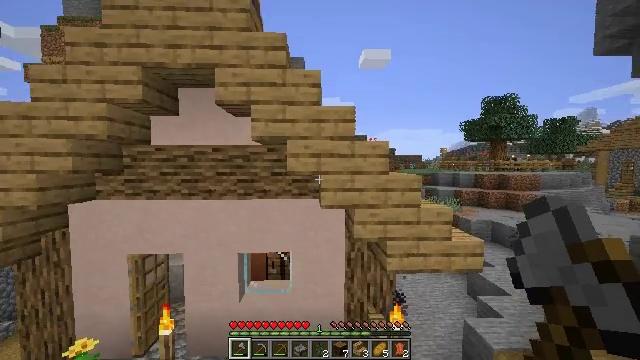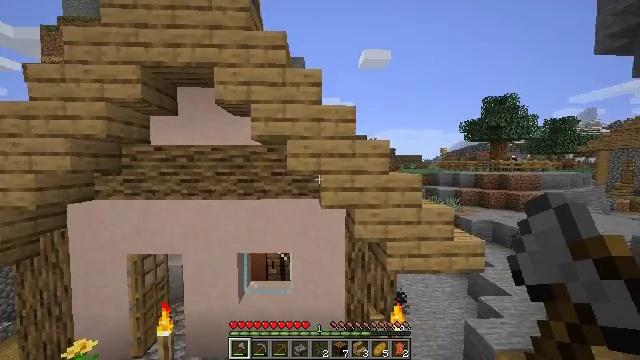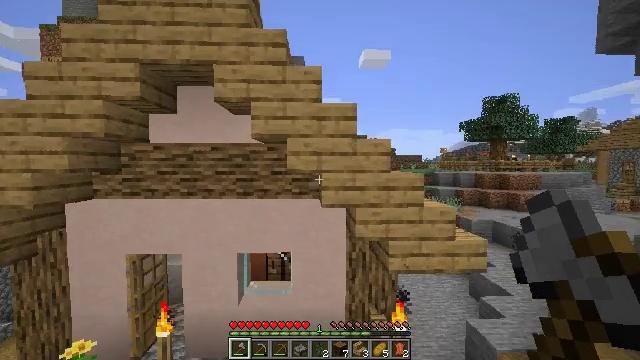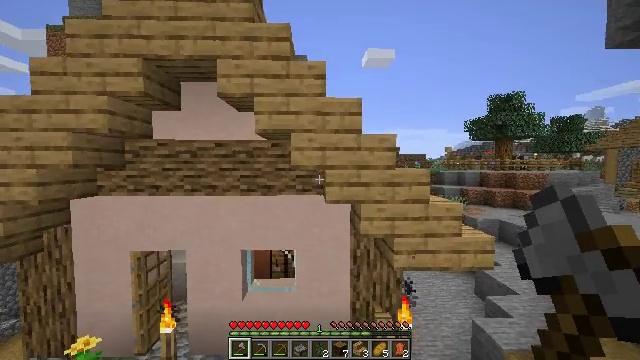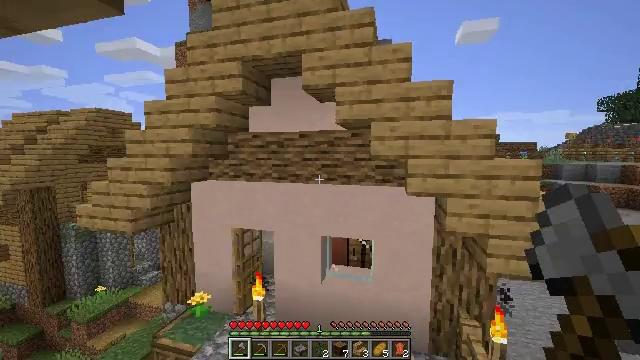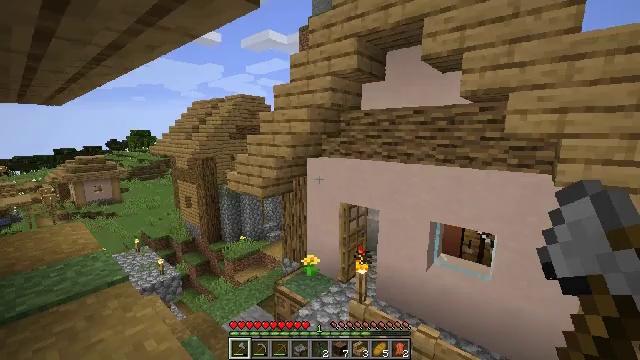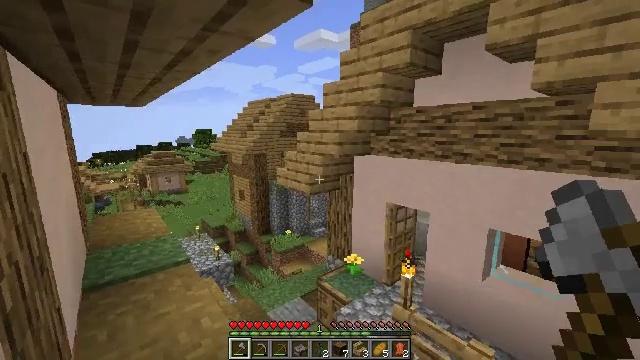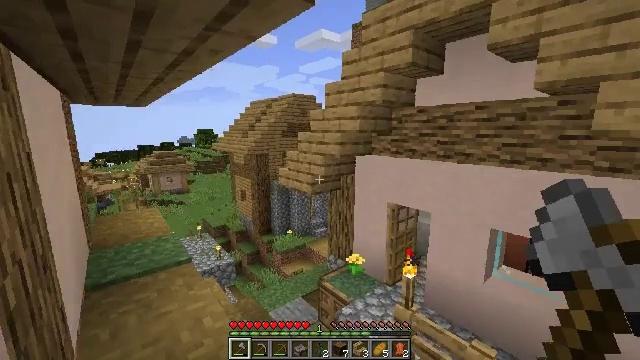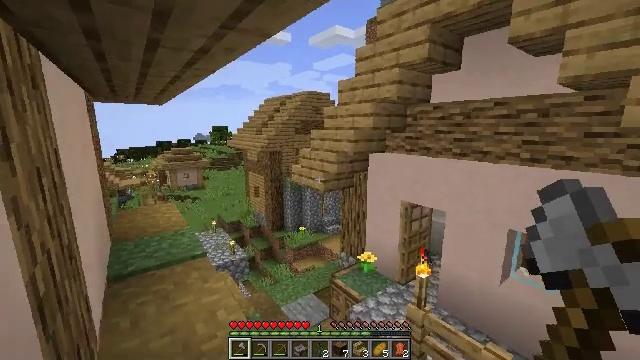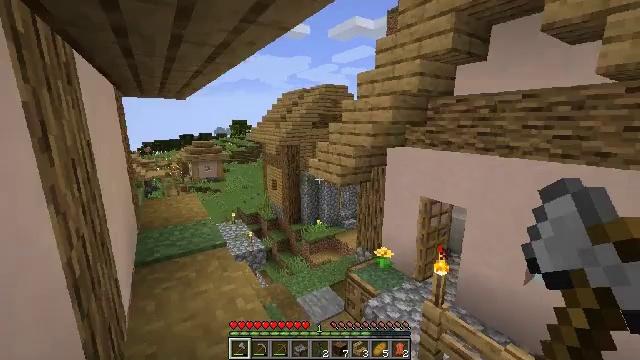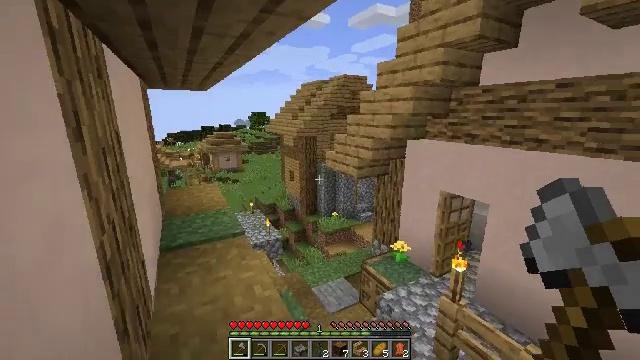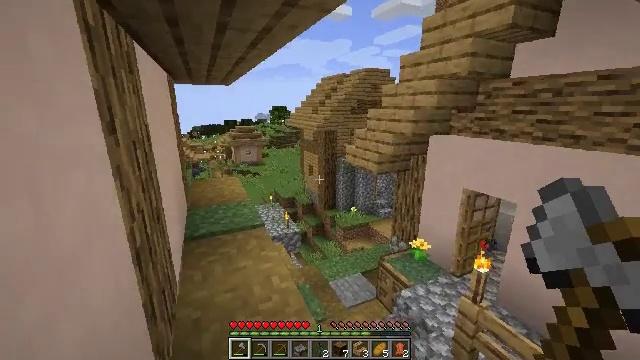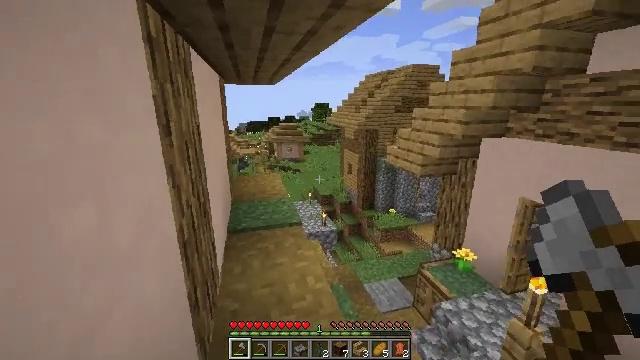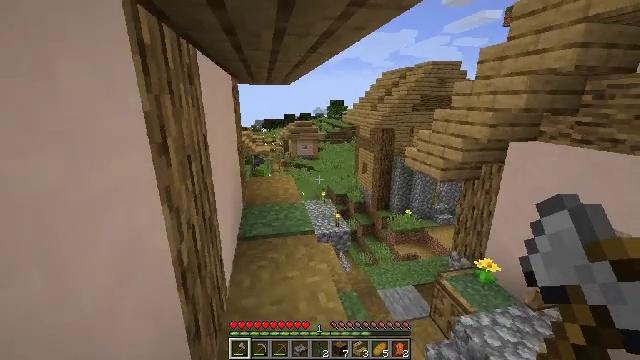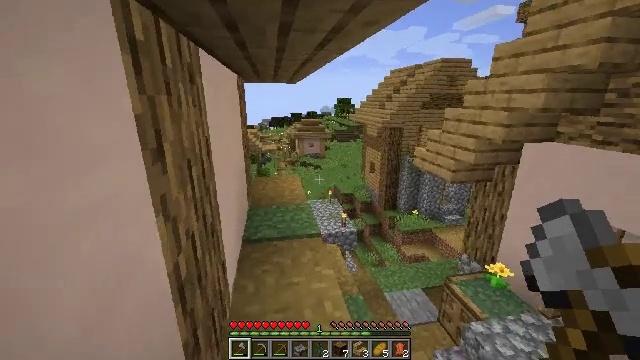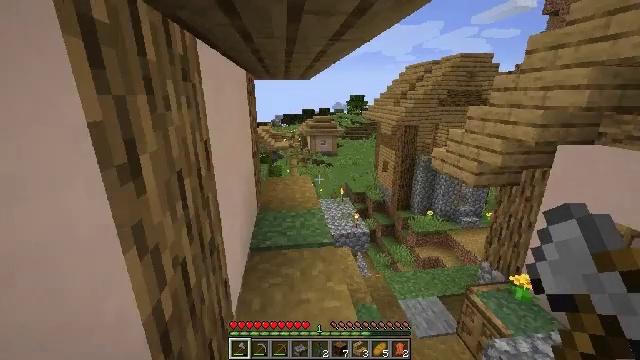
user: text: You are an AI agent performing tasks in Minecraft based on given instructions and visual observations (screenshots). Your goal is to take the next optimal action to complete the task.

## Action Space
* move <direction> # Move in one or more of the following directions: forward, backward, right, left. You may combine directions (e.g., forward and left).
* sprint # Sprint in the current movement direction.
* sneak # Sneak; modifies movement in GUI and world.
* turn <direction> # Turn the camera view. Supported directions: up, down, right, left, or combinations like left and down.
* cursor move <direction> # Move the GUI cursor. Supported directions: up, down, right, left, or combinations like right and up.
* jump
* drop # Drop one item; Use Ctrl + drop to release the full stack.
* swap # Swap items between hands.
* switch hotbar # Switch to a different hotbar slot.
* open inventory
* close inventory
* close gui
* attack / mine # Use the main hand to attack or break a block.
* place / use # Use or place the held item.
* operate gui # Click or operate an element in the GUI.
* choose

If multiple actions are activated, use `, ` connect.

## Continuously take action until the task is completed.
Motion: motion action
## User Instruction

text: Break and collect the fletching table.
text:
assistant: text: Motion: no_op
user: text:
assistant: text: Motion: no_op
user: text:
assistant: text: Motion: no_op
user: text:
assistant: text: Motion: turn left and down
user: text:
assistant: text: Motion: turn left and down
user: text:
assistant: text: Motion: turn left
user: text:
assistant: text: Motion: no_op
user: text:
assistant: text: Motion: turn left
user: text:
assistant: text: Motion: turn left and down
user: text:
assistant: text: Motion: turn left and down
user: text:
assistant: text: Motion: turn left and down
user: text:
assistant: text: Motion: move forward, turn left
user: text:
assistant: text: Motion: move forward, turn left
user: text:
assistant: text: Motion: move forward, turn left
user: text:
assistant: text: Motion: move forward, turn left
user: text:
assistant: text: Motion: move forward, turn left
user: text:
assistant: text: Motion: move forward
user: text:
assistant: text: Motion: move forward
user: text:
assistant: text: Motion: move forward
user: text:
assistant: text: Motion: move forward
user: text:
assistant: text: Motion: move forward
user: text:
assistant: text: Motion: move forward
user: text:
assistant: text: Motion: move forward
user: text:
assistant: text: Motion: move forward
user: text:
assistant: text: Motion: move forward, sprint
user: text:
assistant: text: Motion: move forward, sprint
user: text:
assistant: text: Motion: move forward, sprint
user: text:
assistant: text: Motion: move forward, sprint
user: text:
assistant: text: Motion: move forward, sprint
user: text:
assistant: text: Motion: move forward, sprint